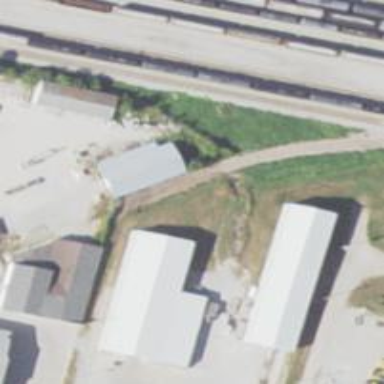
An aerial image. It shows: Rail spur service.